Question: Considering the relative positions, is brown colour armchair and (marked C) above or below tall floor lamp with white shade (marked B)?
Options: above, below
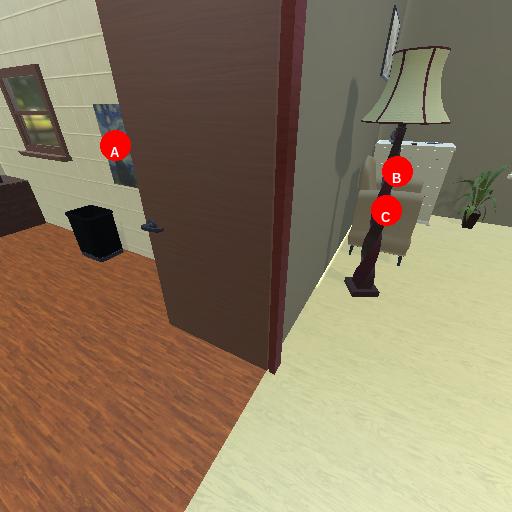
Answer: above